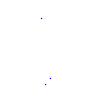
Particle: proton